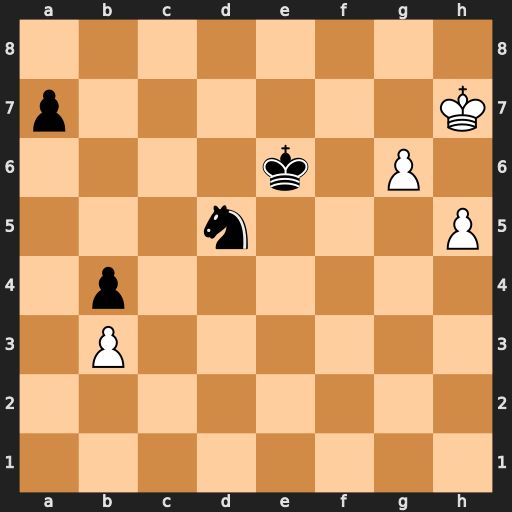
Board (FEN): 8/p6K/4k1P1/3n3P/1p6/1P6/8/8
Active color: w
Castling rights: -
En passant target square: -
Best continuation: g7 Nf6+ Kh8 Nxh5 g8=Q+